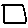
Label: square